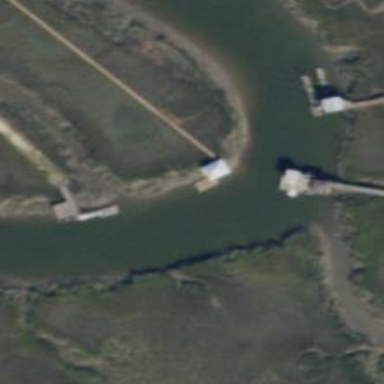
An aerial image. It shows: Man-made pier.